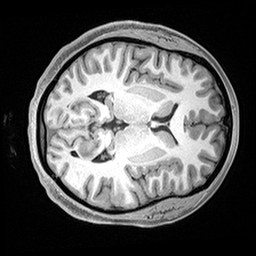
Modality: T1w
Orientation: axial
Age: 22
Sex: female
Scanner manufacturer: siemens
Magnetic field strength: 3 T
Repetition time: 2.4 s
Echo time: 0.00217 s